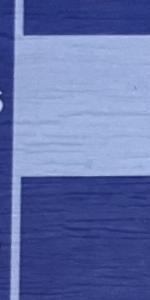
Label: Empty